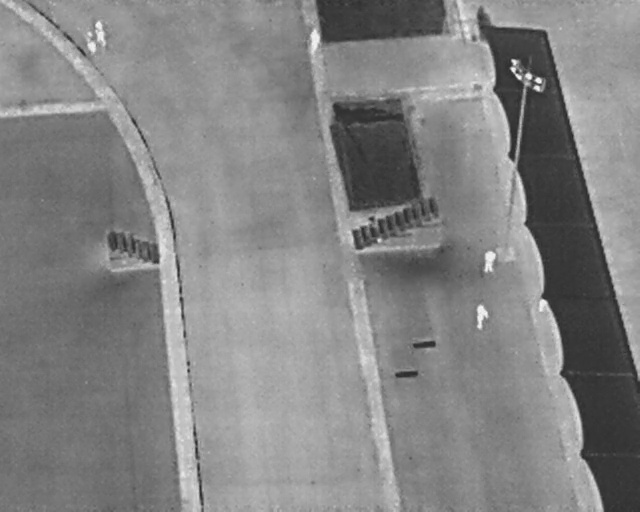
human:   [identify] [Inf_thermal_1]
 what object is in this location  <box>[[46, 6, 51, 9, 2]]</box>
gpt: <ref>1 large person at the top</ref>